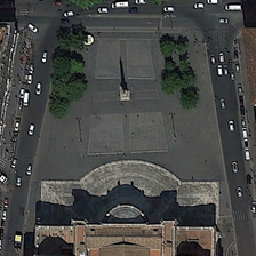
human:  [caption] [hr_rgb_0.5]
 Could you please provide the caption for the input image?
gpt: The rectangular square is located in front of the orange ancient building.

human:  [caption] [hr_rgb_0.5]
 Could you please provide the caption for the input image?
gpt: There are two rows of green trees on both sides of the square.

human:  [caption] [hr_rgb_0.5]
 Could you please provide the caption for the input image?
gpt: The rectangular square is orange, before the ancient building.

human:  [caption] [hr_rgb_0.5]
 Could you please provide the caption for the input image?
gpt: Two rows of green trees are on two sides of the square.

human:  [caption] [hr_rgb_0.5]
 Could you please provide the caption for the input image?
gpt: Two rows of green trees are on two sides of a square.